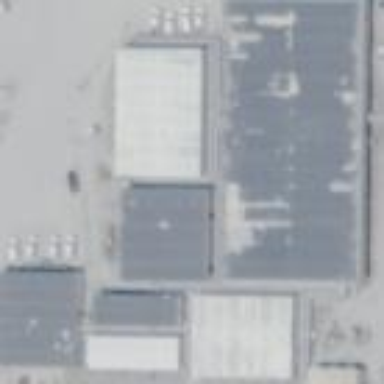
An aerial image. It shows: Industrial building.